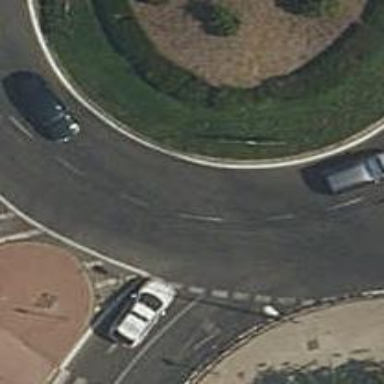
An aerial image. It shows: Secondary road around roundabout.